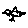
Label: bird